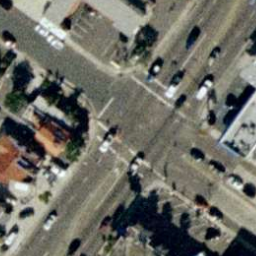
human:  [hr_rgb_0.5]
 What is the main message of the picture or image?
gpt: intersection